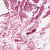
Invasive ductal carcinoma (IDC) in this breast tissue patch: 0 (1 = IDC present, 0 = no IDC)